Field crop: tomato
Growth stage: 2
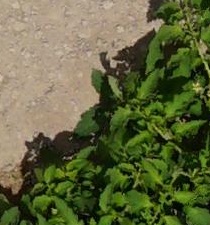
Species: tomato